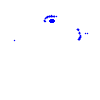
Particle: pion